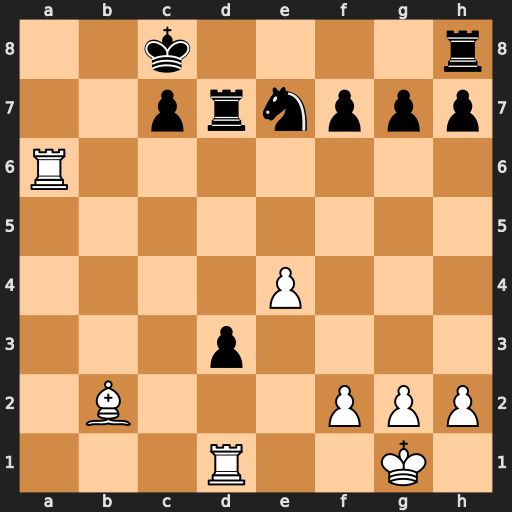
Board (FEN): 2k4r/2prnppp/R7/8/4P3/3p4/1B3PPP/3R2K1
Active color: w
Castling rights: -
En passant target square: -
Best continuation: Ra8+ Kb7 Rxh8